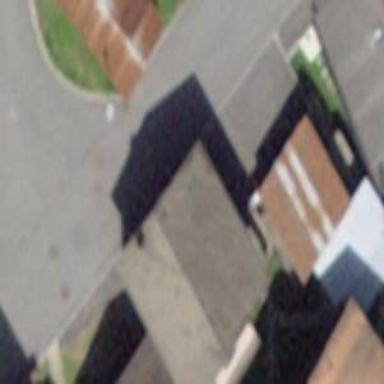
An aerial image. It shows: Building.